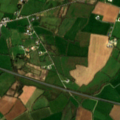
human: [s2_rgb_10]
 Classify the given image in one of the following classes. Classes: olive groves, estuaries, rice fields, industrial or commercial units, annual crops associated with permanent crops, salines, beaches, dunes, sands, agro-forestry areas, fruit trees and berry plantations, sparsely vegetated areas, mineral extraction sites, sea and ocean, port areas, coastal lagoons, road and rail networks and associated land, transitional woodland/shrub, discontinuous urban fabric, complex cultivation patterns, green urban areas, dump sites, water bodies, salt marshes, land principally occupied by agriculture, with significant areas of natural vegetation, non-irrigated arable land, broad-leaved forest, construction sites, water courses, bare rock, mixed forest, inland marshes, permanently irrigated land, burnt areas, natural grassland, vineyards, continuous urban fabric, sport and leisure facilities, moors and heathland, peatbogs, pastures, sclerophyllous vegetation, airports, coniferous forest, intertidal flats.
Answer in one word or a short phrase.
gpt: non-irrigated arable land, pastures